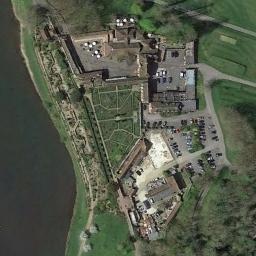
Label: palace